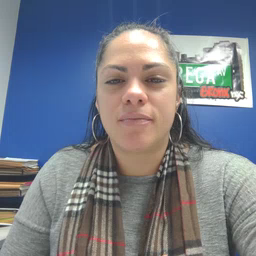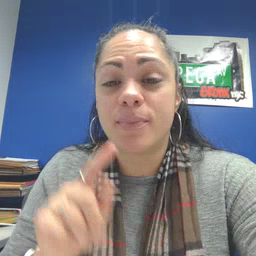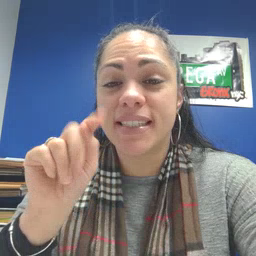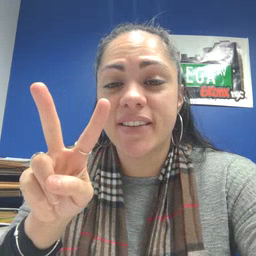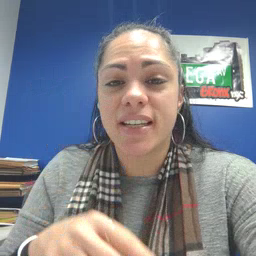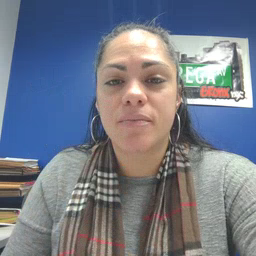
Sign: TV